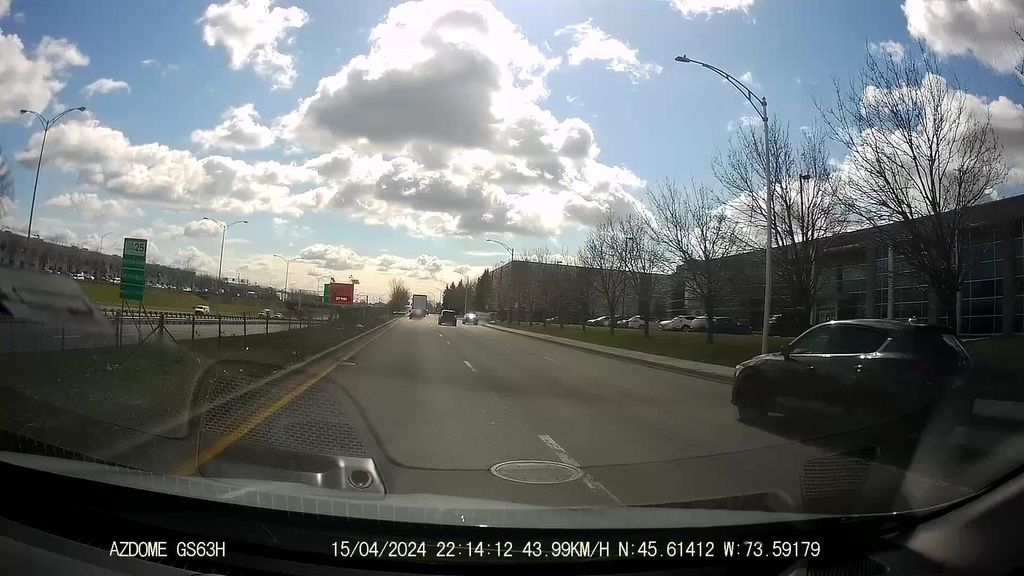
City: montreal